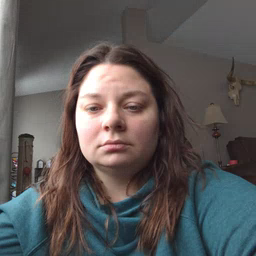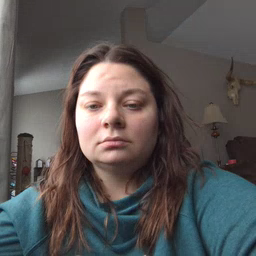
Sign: cut